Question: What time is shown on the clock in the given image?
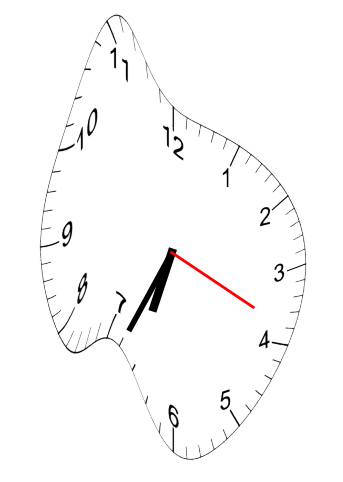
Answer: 06:34:19